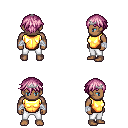
a pixel art fantasy rpg character, male body template, human, dark skin, gold chest armor, white pants, pink short bangs hairstyle, silver tiara, white cloth bandages, four views (front, back, left, right), 2x2 character sprite sheet, small pixel art, hard edges, no anti-aliasing